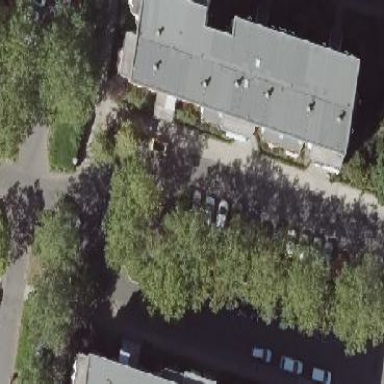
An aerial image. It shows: Street side parking area.